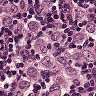
Metastatic tissue present: yes